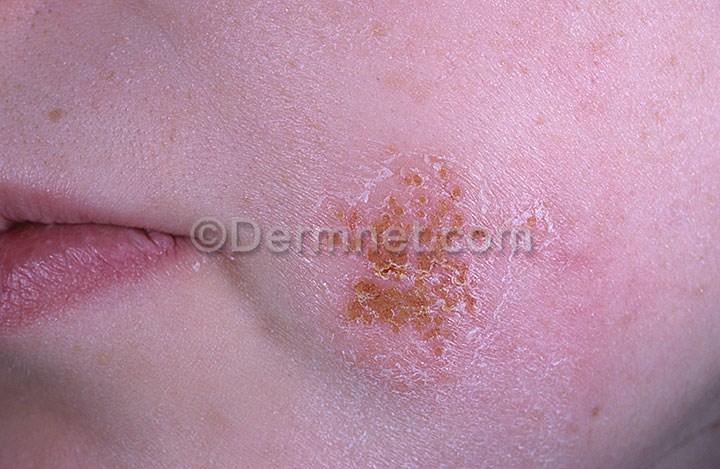
Disease: Warts Molluscum and other Viral Infections